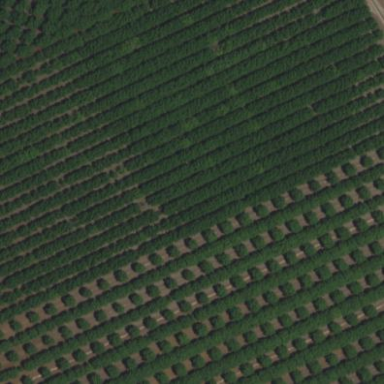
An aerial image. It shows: Orchard.